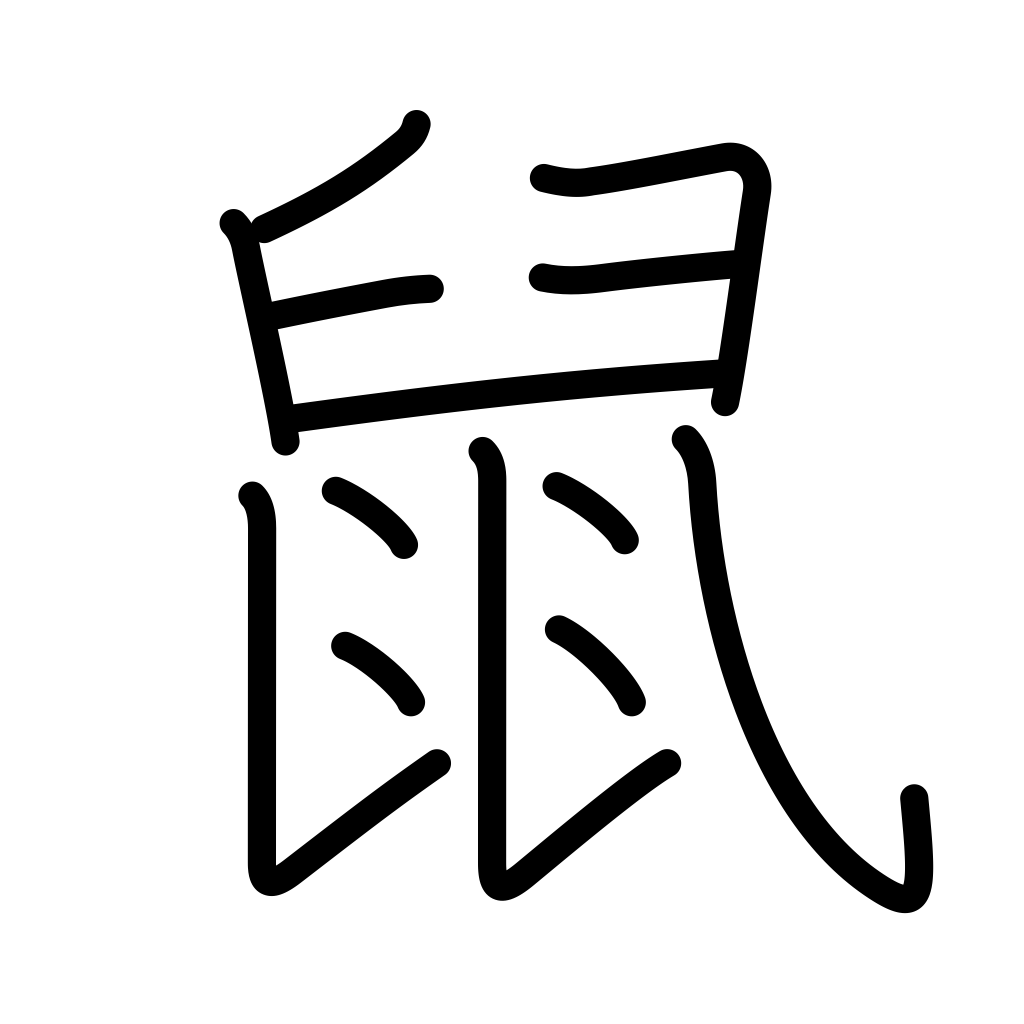
Meaning: rat, mouse, dark gray